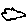
Label: cloud